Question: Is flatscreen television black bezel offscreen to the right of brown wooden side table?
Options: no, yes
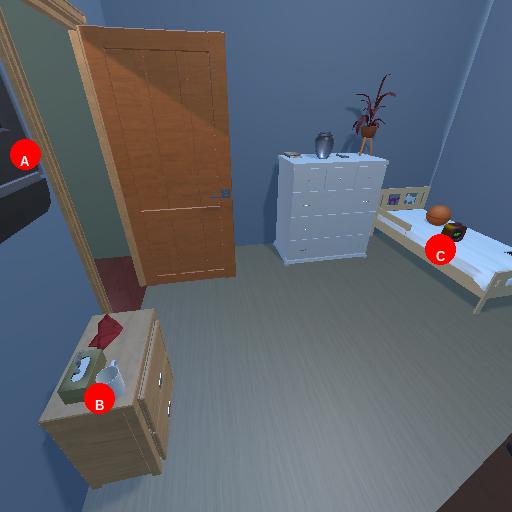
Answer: no